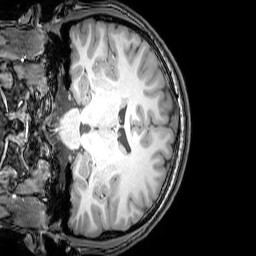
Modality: T1w
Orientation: coronal
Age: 20
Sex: male
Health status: healthy
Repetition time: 0.081 s
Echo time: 0.037 s